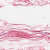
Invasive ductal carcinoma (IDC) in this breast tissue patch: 0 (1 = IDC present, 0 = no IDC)